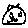
Label: cat